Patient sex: M
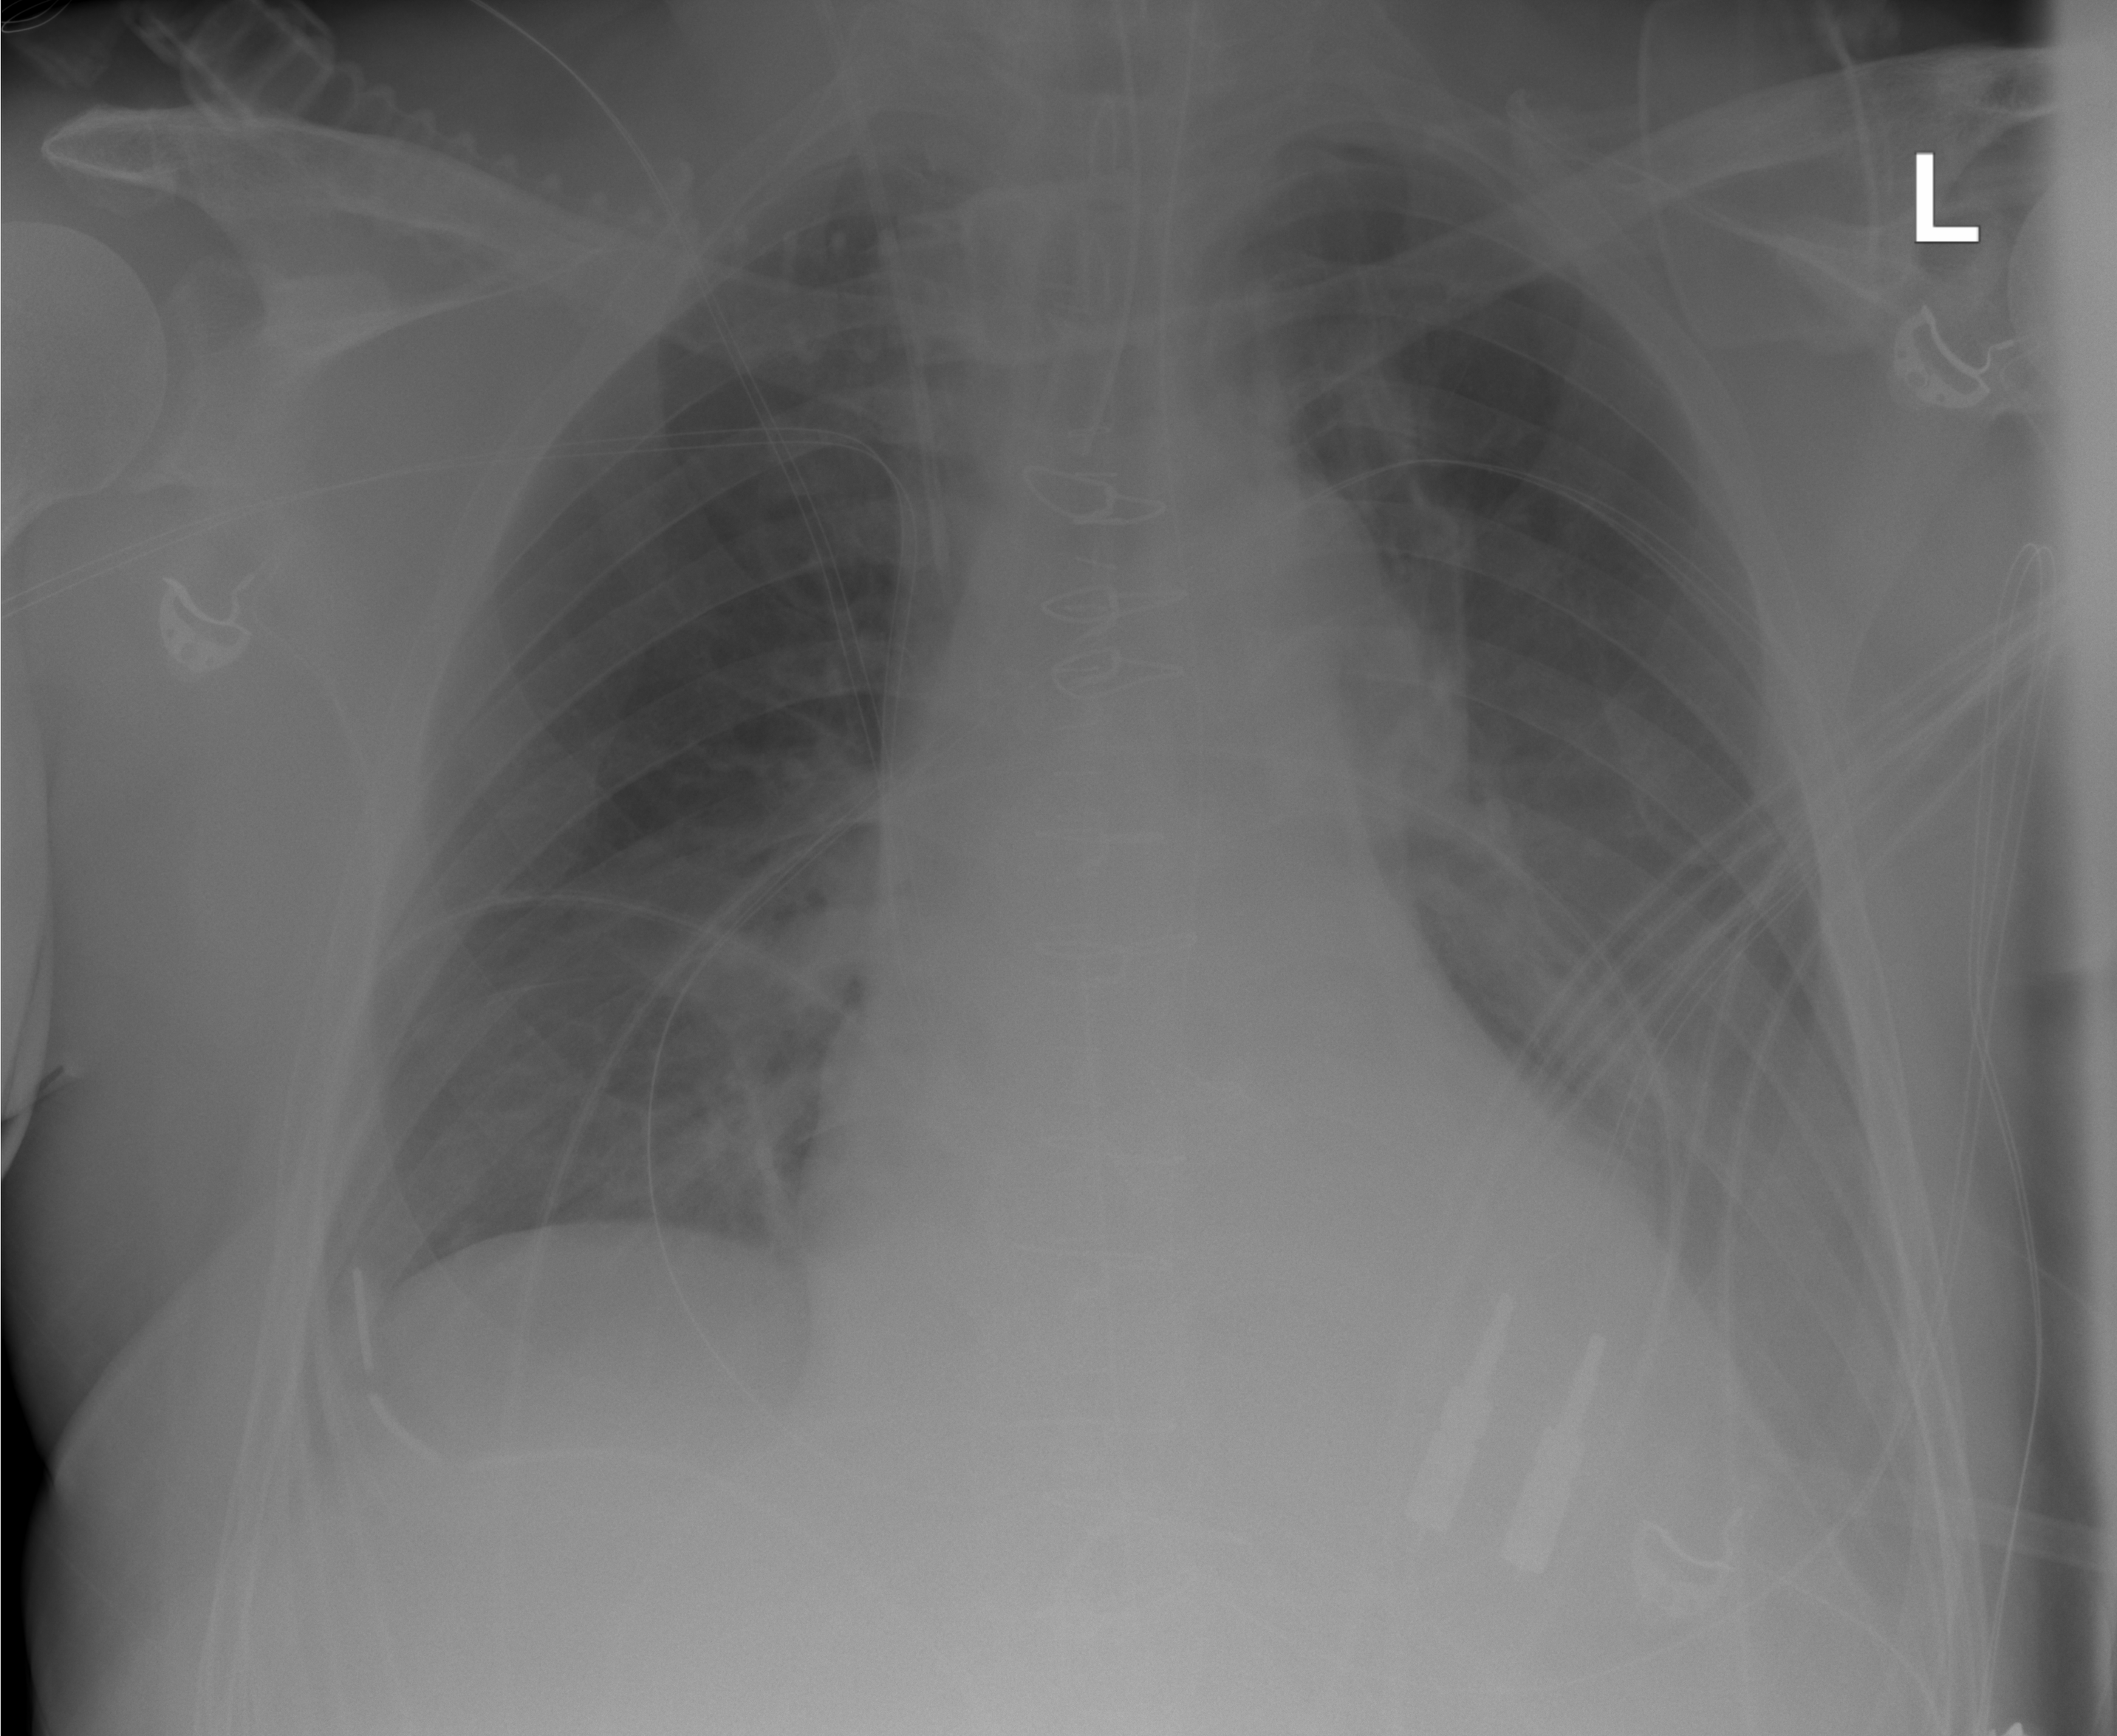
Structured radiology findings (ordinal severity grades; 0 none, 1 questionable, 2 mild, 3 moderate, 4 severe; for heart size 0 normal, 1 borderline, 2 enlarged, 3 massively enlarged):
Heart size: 1
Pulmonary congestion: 0
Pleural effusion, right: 0
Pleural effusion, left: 2
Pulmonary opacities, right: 0
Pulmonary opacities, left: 0
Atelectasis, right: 2
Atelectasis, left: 2